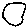
Label: circle